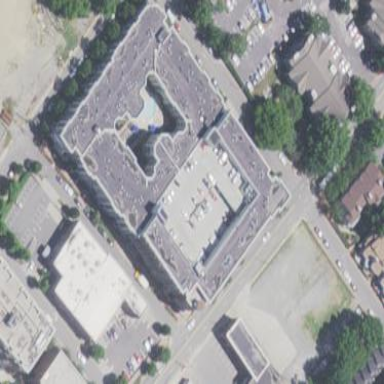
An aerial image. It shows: Multi-storey parking building.